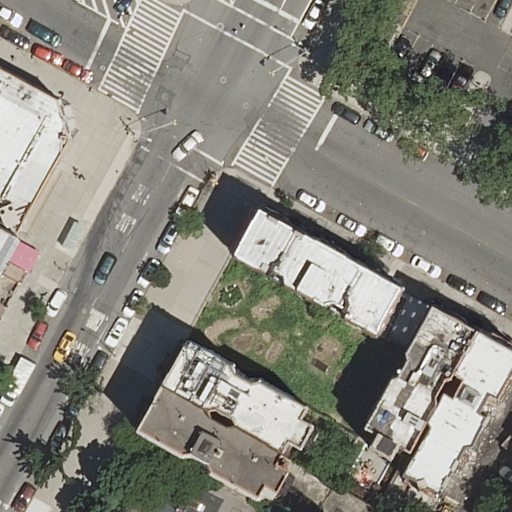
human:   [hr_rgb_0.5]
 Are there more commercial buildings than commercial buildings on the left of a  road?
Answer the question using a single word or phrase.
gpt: no

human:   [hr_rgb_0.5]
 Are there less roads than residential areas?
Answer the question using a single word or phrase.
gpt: no

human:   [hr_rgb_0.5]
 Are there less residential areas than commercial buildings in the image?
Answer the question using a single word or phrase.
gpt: no

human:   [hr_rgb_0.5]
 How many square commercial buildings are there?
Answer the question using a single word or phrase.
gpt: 0

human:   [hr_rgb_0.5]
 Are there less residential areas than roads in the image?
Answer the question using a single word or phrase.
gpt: yes

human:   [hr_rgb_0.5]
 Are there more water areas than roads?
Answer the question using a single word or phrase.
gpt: no

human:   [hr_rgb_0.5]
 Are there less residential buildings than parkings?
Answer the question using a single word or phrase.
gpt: no

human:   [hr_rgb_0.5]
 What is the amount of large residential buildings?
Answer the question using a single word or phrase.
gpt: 0

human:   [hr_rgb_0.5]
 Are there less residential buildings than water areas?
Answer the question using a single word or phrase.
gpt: no

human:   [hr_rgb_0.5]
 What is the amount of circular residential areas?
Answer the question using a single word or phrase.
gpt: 0

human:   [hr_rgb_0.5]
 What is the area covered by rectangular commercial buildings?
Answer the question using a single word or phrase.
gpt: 0m2

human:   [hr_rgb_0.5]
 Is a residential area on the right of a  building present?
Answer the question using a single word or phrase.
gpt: yes

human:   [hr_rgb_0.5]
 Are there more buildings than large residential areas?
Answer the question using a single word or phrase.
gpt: yes

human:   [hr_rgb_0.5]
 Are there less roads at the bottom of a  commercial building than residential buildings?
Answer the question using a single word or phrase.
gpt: yes

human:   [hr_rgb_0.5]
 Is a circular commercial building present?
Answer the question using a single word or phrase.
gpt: no

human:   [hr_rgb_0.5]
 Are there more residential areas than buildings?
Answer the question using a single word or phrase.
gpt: no

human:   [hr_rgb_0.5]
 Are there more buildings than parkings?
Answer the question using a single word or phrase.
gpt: yes

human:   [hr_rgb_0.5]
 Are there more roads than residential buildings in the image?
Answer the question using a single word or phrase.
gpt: no

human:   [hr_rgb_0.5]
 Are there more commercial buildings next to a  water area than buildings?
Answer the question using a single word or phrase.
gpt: no

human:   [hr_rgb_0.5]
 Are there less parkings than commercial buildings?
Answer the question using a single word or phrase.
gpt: no

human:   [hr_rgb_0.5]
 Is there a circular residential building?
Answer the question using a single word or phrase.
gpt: no

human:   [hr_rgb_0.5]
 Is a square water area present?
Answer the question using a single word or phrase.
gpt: no

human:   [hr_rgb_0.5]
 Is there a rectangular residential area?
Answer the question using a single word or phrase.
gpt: yes

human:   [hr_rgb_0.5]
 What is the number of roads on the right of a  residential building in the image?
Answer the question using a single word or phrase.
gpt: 5

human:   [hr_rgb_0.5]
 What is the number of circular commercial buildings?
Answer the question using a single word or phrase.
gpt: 0

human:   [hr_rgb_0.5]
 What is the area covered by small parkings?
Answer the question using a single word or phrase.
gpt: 0m2

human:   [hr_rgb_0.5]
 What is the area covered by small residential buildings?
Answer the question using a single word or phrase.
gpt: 69m2

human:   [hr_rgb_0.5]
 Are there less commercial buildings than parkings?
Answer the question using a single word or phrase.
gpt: yes

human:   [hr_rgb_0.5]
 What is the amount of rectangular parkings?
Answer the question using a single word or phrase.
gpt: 1

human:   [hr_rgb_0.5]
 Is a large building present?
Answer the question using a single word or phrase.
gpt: no

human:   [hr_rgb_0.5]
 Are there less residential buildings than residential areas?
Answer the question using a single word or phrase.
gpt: no

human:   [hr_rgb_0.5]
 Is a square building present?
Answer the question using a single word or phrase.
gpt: no

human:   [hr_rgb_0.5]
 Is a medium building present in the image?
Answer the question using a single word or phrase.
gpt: yes

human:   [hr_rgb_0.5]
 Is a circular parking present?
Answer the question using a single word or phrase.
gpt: no

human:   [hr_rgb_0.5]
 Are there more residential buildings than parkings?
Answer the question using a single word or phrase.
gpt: yes

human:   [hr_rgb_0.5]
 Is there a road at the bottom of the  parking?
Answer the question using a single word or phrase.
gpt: yes